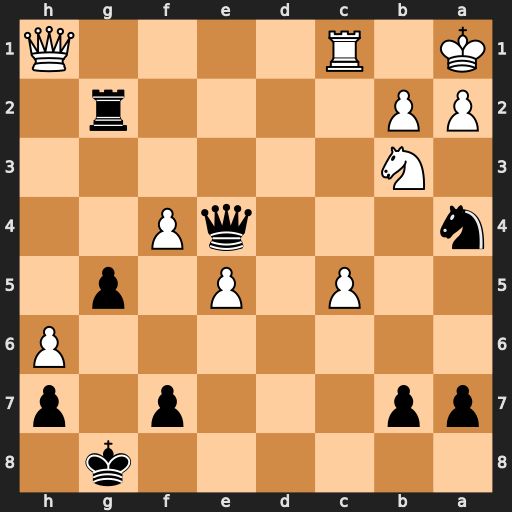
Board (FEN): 6k1/pp3p1p/7P/2P1P1p1/n3qP2/1N6/PP4r1/K1R4Q
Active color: b
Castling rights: -
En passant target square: -
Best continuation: Qe2 Rb1 Nc3 Qxg2 Qxg2